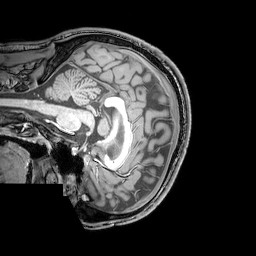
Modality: T1w
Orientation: sagittal
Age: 22
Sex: male
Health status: healthy
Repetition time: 0.081 s
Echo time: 0.037 s